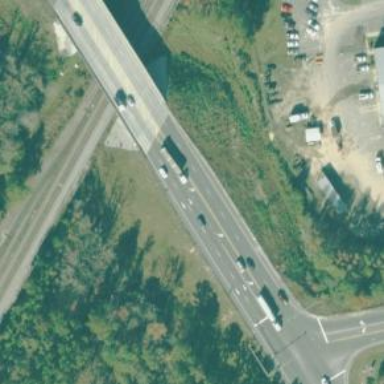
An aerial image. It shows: Primary highway with bridge.